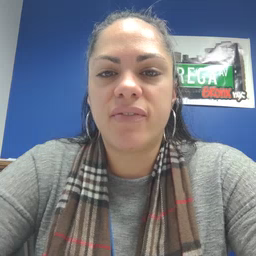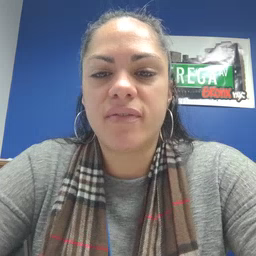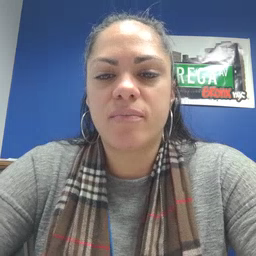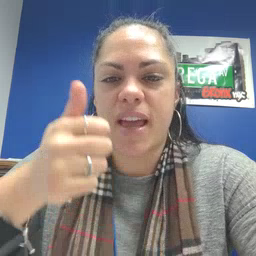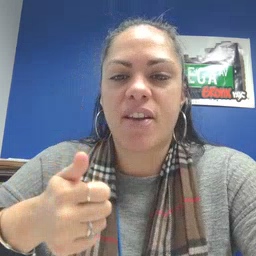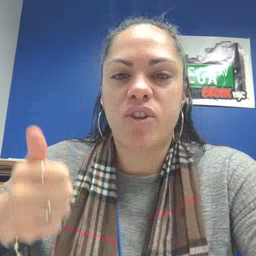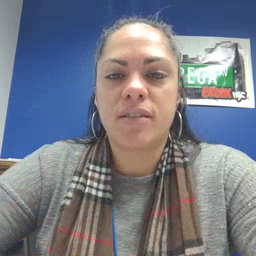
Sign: every